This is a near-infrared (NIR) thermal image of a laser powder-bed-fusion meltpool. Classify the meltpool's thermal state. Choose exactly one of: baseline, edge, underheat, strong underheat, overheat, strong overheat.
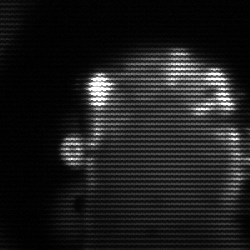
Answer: baseline